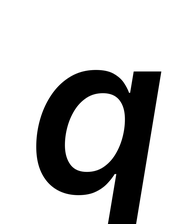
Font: Inter-Italic_SemiBold_Italic